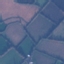
Land use / land cover class: Pasture